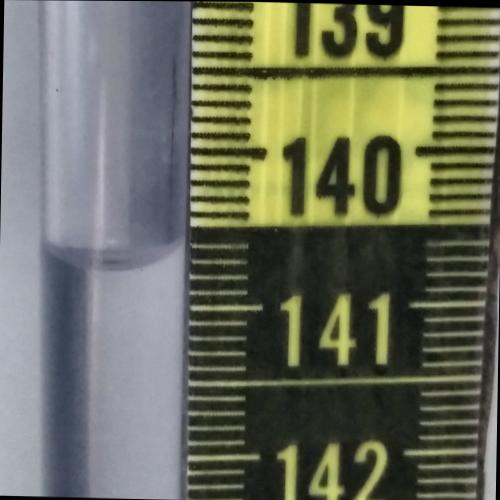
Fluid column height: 140.7 cm